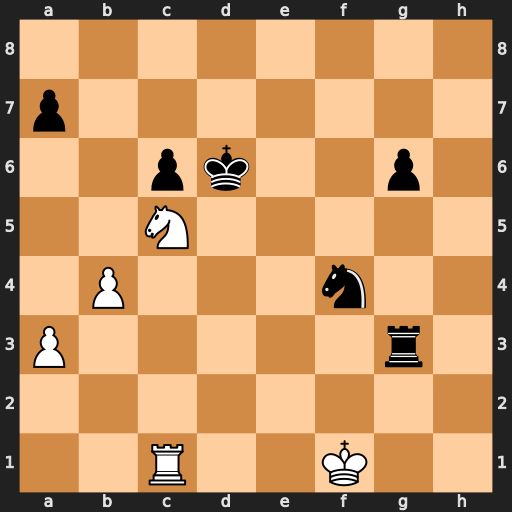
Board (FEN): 8/p7/2pk2p1/2N5/1P3n2/P5r1/8/2R2K2
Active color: w
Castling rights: -
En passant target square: -
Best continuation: Ne4+ Kc7 Nxg3